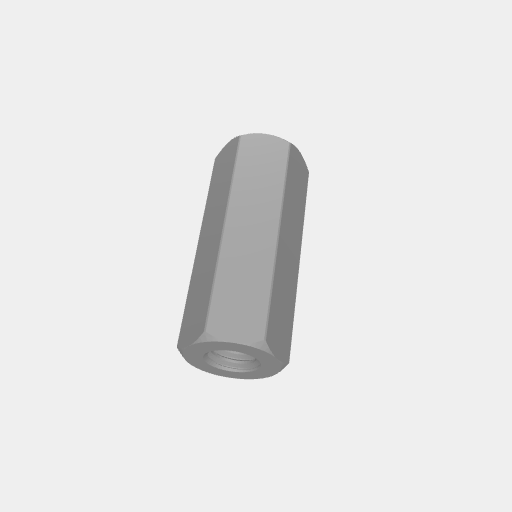
Part: Standoff8RID18